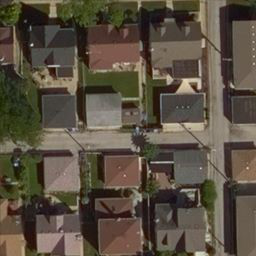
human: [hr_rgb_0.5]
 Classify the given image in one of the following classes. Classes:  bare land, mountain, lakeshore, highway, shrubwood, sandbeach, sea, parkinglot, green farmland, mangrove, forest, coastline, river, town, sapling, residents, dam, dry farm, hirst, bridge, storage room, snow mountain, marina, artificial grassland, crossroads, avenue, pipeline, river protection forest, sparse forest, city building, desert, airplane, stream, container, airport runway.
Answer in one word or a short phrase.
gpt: residents